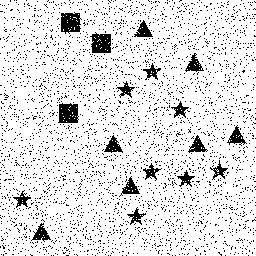
Squares: 3
Triangles: 7
Stars: 8
Total shapes: 18